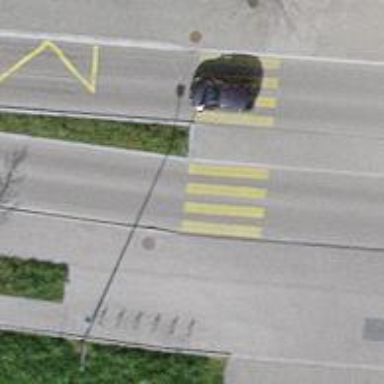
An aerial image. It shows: Tertiary road with asphalt surface and designated lane for cycling on both sides.